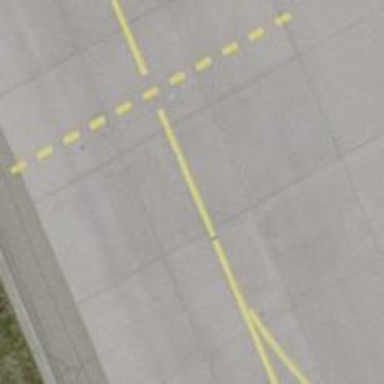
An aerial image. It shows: View of taxiway at the airport.